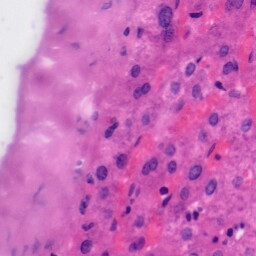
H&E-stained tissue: Liver